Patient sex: M
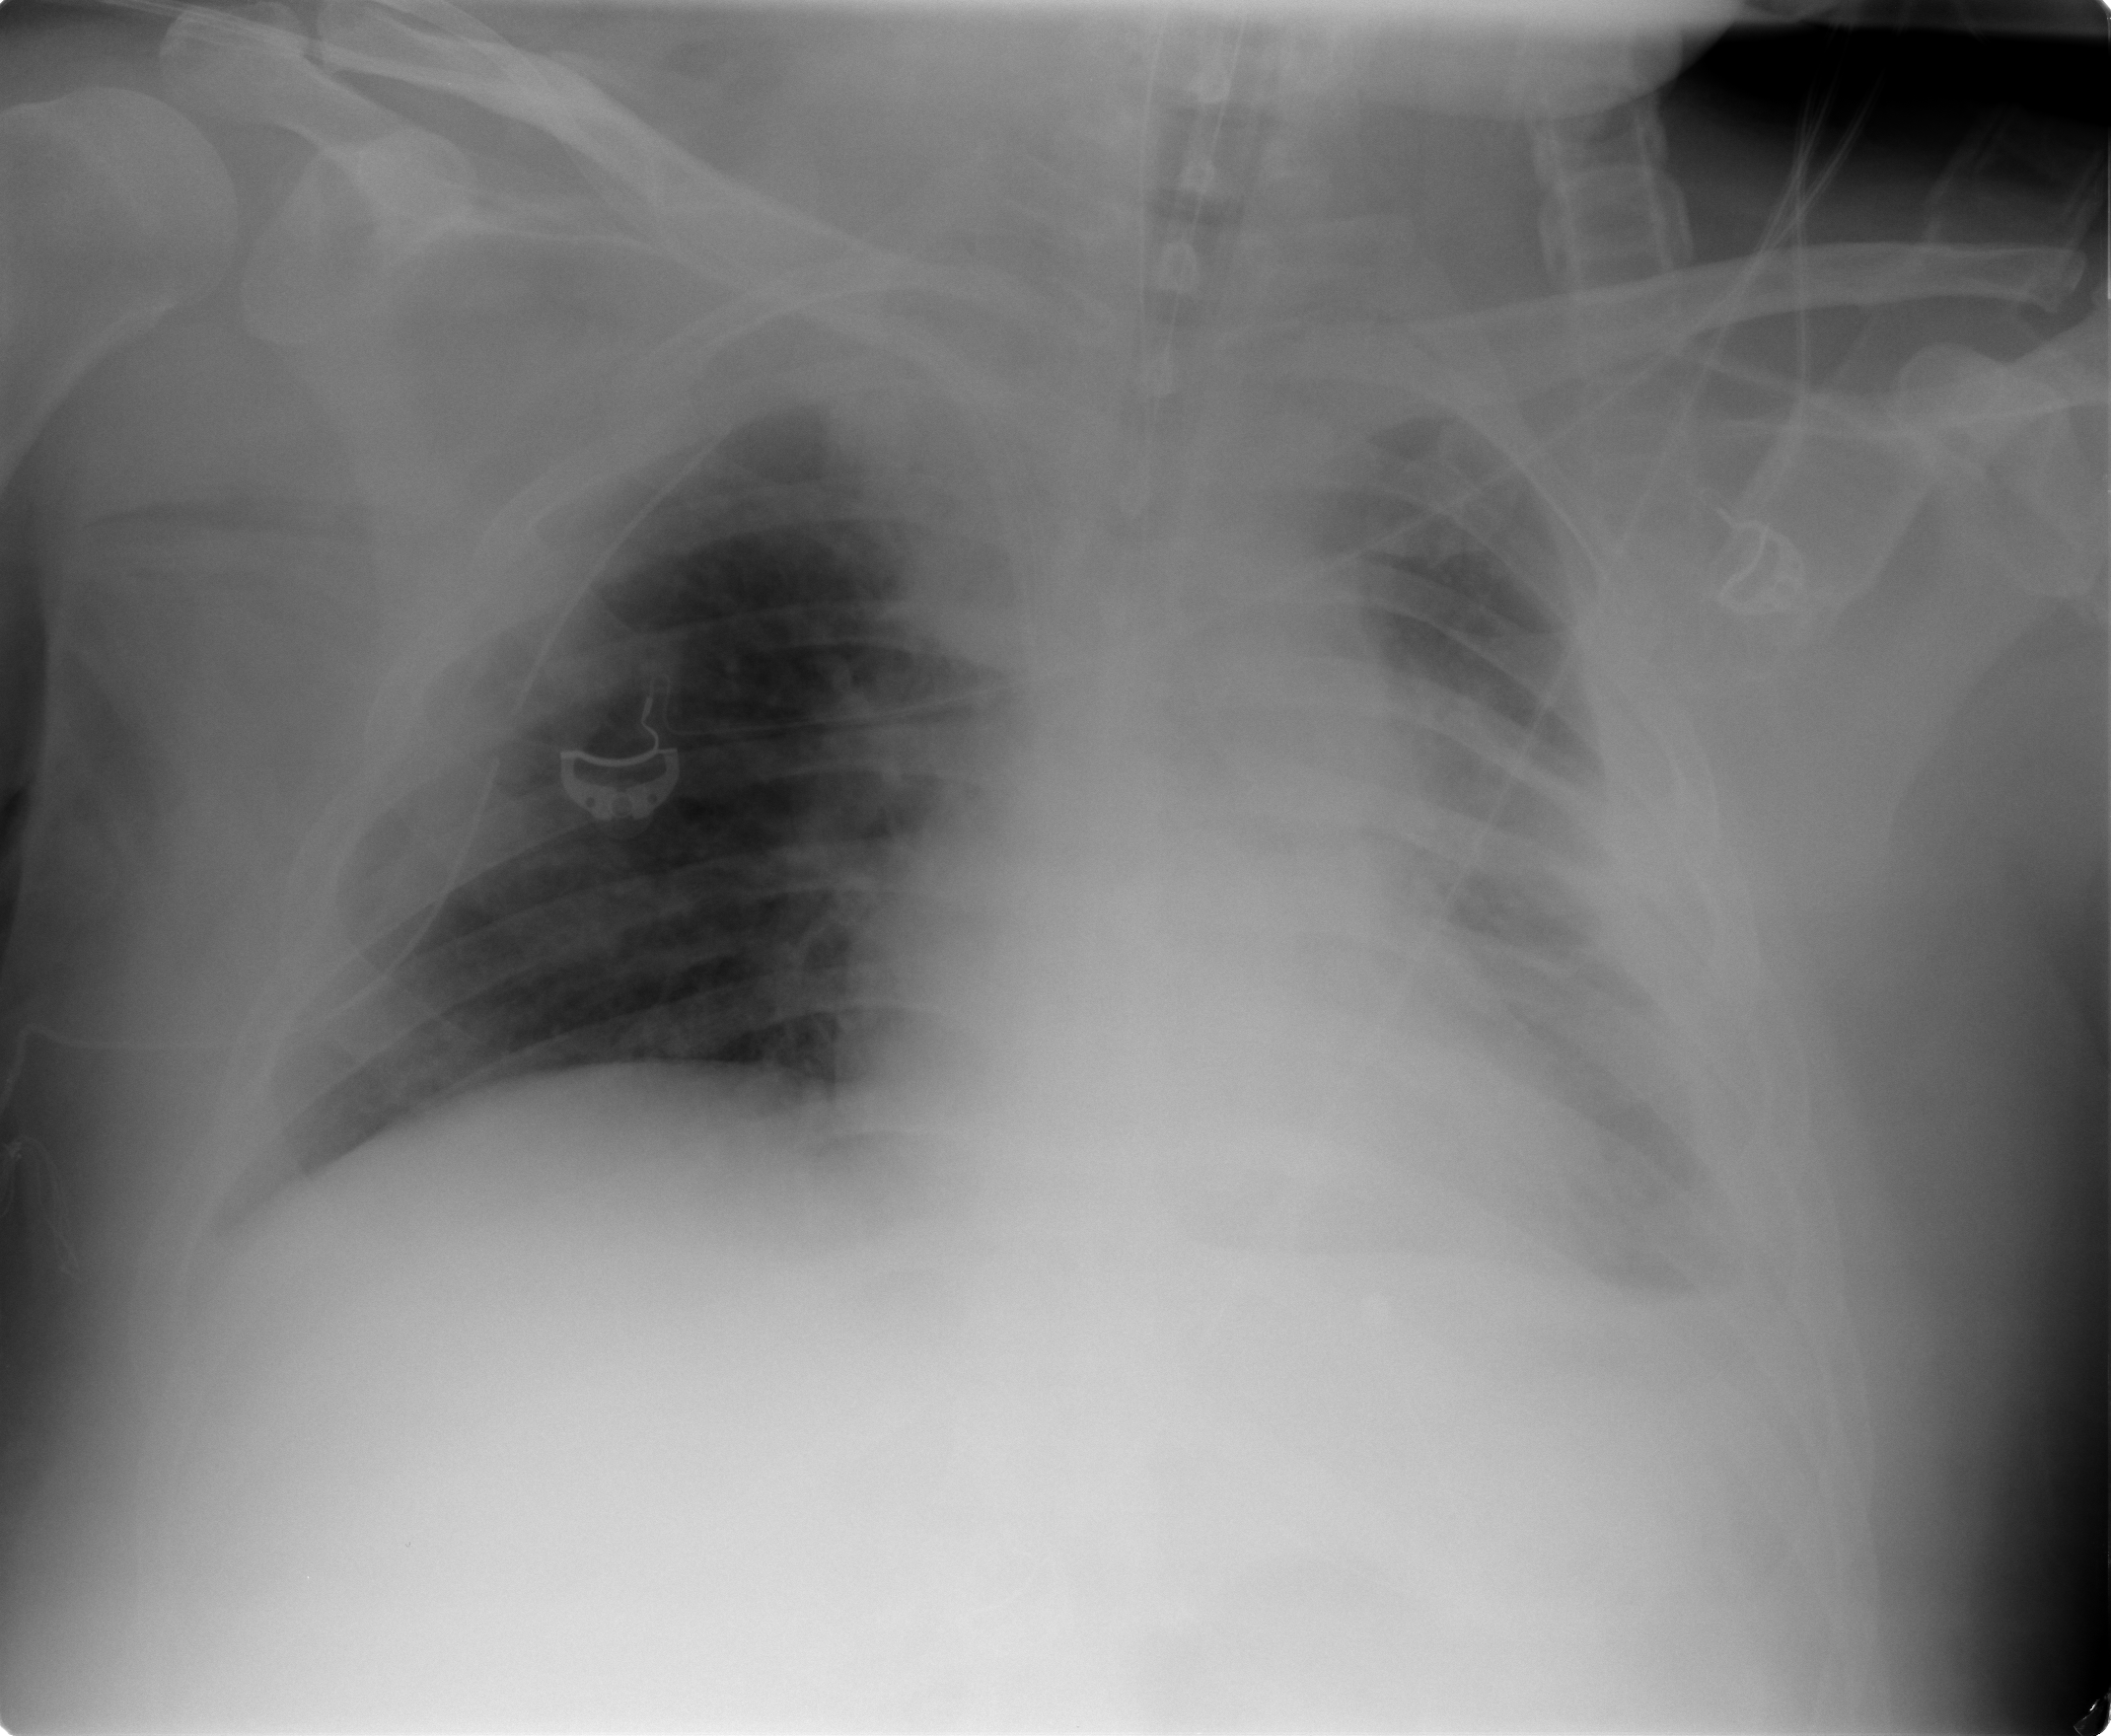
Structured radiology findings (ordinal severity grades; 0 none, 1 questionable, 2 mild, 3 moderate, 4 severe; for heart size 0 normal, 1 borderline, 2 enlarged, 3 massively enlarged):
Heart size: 1
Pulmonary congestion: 2
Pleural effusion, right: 0
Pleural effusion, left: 3
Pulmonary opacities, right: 0
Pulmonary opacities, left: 0
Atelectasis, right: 3
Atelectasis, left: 2